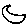
Label: moon